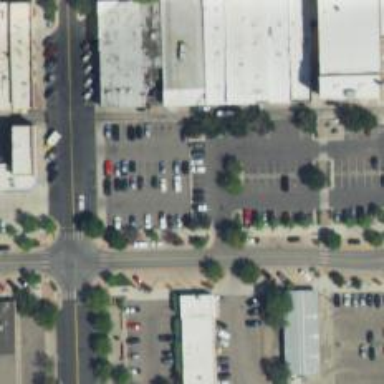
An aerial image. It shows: Parking space.